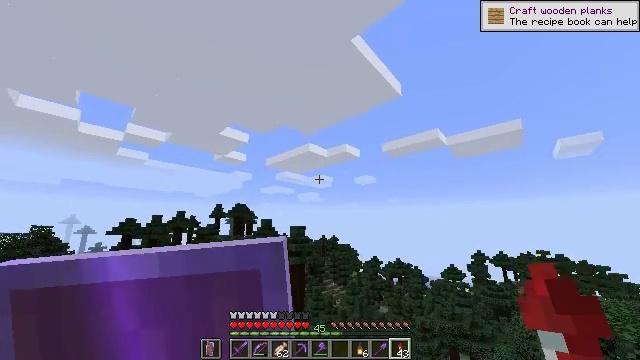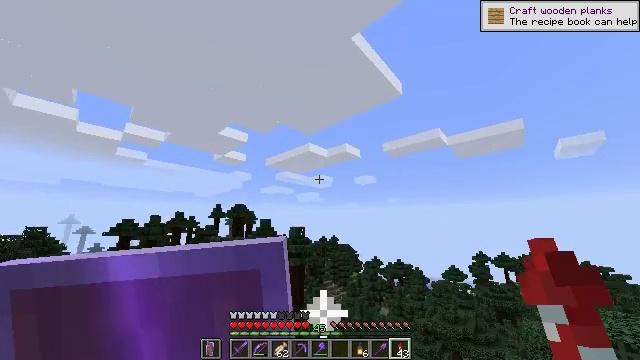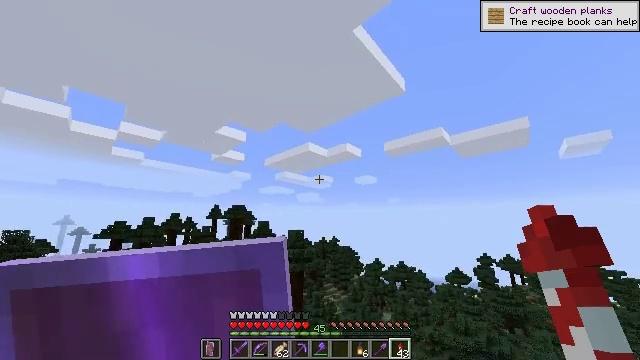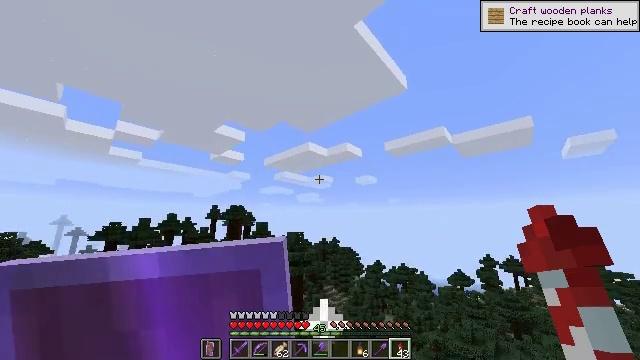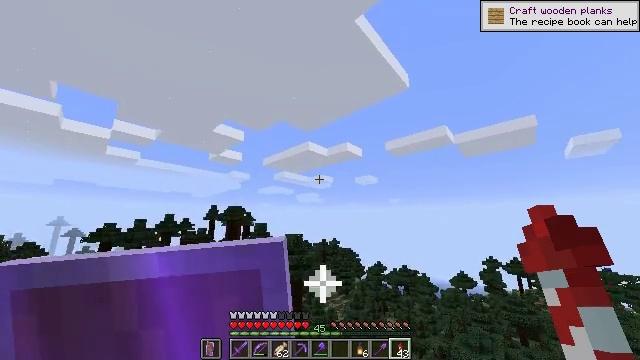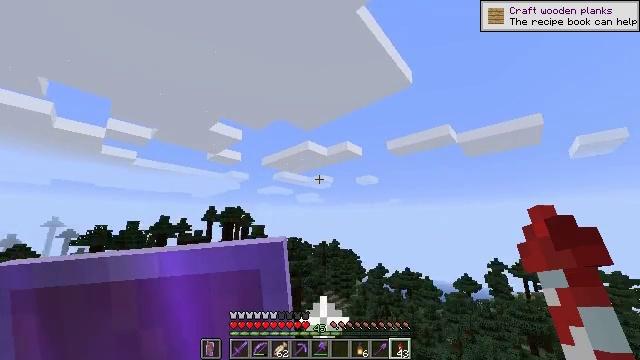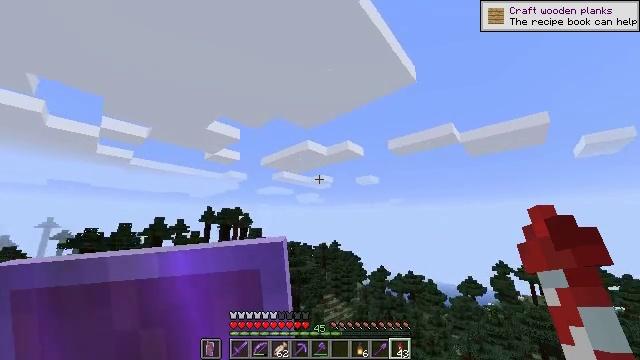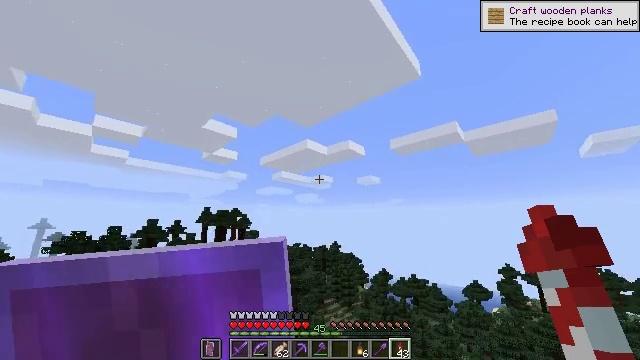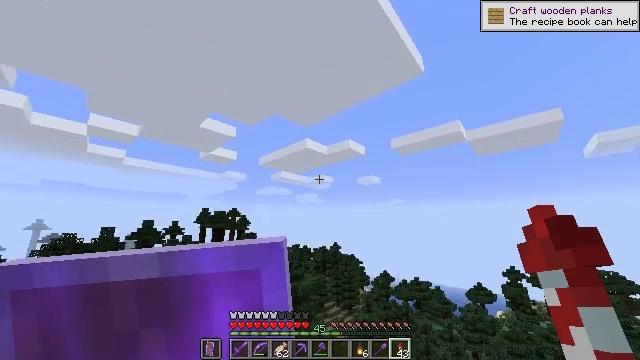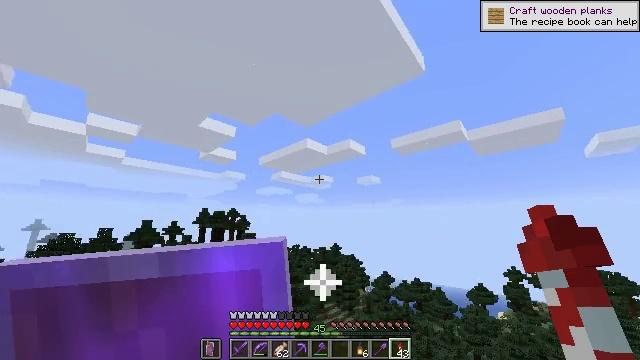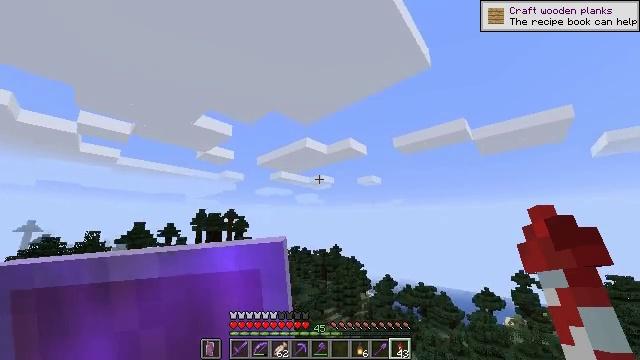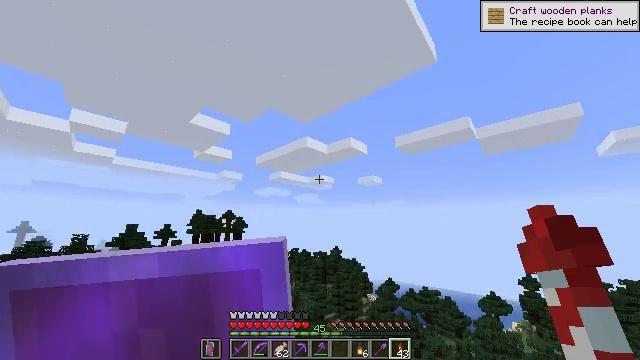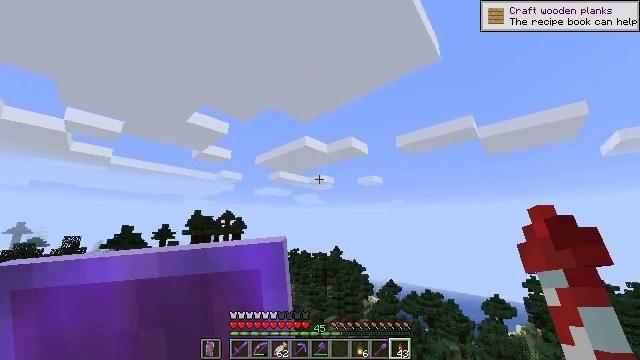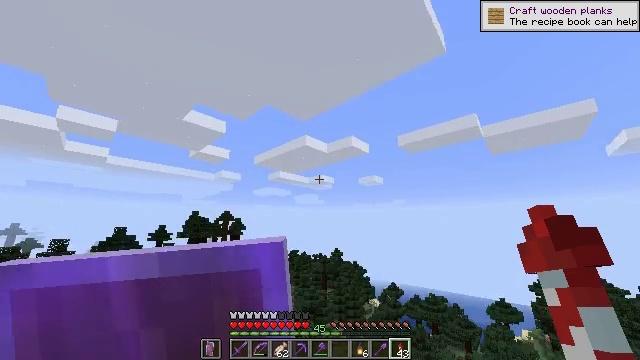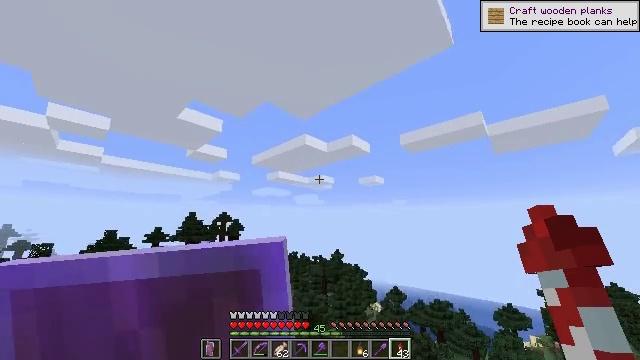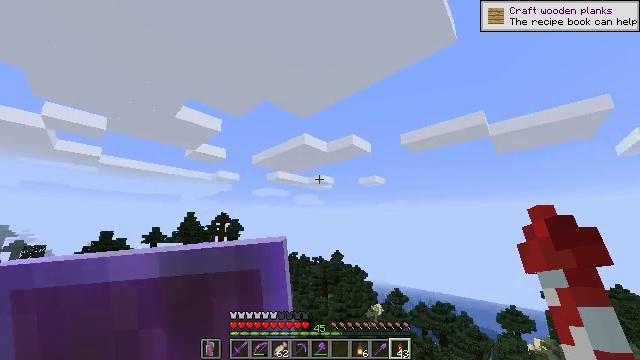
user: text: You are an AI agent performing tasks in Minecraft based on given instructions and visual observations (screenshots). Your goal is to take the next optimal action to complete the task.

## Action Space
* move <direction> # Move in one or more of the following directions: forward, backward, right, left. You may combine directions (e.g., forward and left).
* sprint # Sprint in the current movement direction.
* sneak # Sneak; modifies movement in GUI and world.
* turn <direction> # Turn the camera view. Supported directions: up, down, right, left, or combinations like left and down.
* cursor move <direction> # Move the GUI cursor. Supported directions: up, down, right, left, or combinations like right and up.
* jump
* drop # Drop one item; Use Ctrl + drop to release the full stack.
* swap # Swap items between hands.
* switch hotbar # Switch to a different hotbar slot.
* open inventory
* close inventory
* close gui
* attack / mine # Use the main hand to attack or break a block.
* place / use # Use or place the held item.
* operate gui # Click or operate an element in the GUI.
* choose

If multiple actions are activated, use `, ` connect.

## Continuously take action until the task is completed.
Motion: motion action
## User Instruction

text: Destroy the spruce leaves to get sticks and saplings.
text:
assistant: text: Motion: move forward, sprint
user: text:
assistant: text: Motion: move forward, sprint
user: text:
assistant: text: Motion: move forward, sprint
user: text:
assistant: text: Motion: move forward, sprint
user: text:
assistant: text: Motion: move forward, sprint
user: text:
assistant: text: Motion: move forward, sprint
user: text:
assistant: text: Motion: move forward, sprint
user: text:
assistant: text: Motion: move forward, sprint
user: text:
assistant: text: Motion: move forward, sprint
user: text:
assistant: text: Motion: move forward, sprint
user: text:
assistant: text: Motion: move forward, sprint
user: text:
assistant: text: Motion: move forward, sprint
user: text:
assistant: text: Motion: move forward, sprint
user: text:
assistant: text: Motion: move forward, sprint
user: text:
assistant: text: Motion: move forward, sprint
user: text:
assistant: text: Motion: move forward, sprint
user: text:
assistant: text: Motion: move forward, sprint
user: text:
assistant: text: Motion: move forward, sprint
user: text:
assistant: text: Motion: move forward, sprint
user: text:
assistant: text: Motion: move forward, sprint
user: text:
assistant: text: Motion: move forward, sprint
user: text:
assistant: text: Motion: move forward, sprint
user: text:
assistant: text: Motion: move forward, sprint, turn right
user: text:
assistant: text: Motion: move forward, sprint, turn right
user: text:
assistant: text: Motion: move forward, sprint, turn right
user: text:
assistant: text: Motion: move forward, sprint, turn right and down
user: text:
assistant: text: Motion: move forward, sprint, turn right and down
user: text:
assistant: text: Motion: move forward, sprint, turn right and down
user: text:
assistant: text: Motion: move forward, sprint, turn right
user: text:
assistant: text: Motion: move forward, sprint, turn right